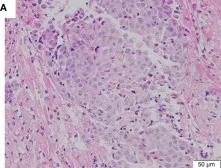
Histopathological and immunohistochemical staining of the lung tumor tissue sample. (A) Hematoxylin and eosin staining showing a poorly differentiated adenocarcinoma of primary biopsy (400x).
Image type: pathology (h&e)